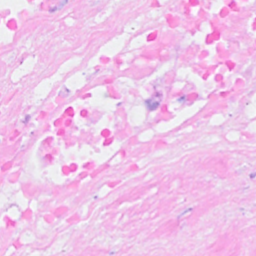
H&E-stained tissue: Breast